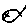
Label: fish